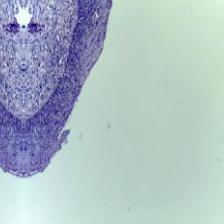
Diagnosis: Normal